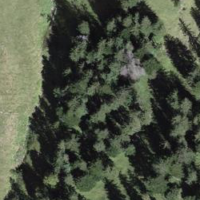
EUNIS habitat code: 43
Species observed at this site:
Neotinea ustulata